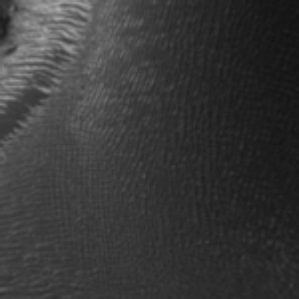
Label: frost